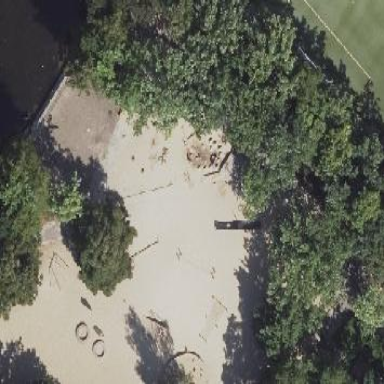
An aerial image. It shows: Sandpit playground.